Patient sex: M
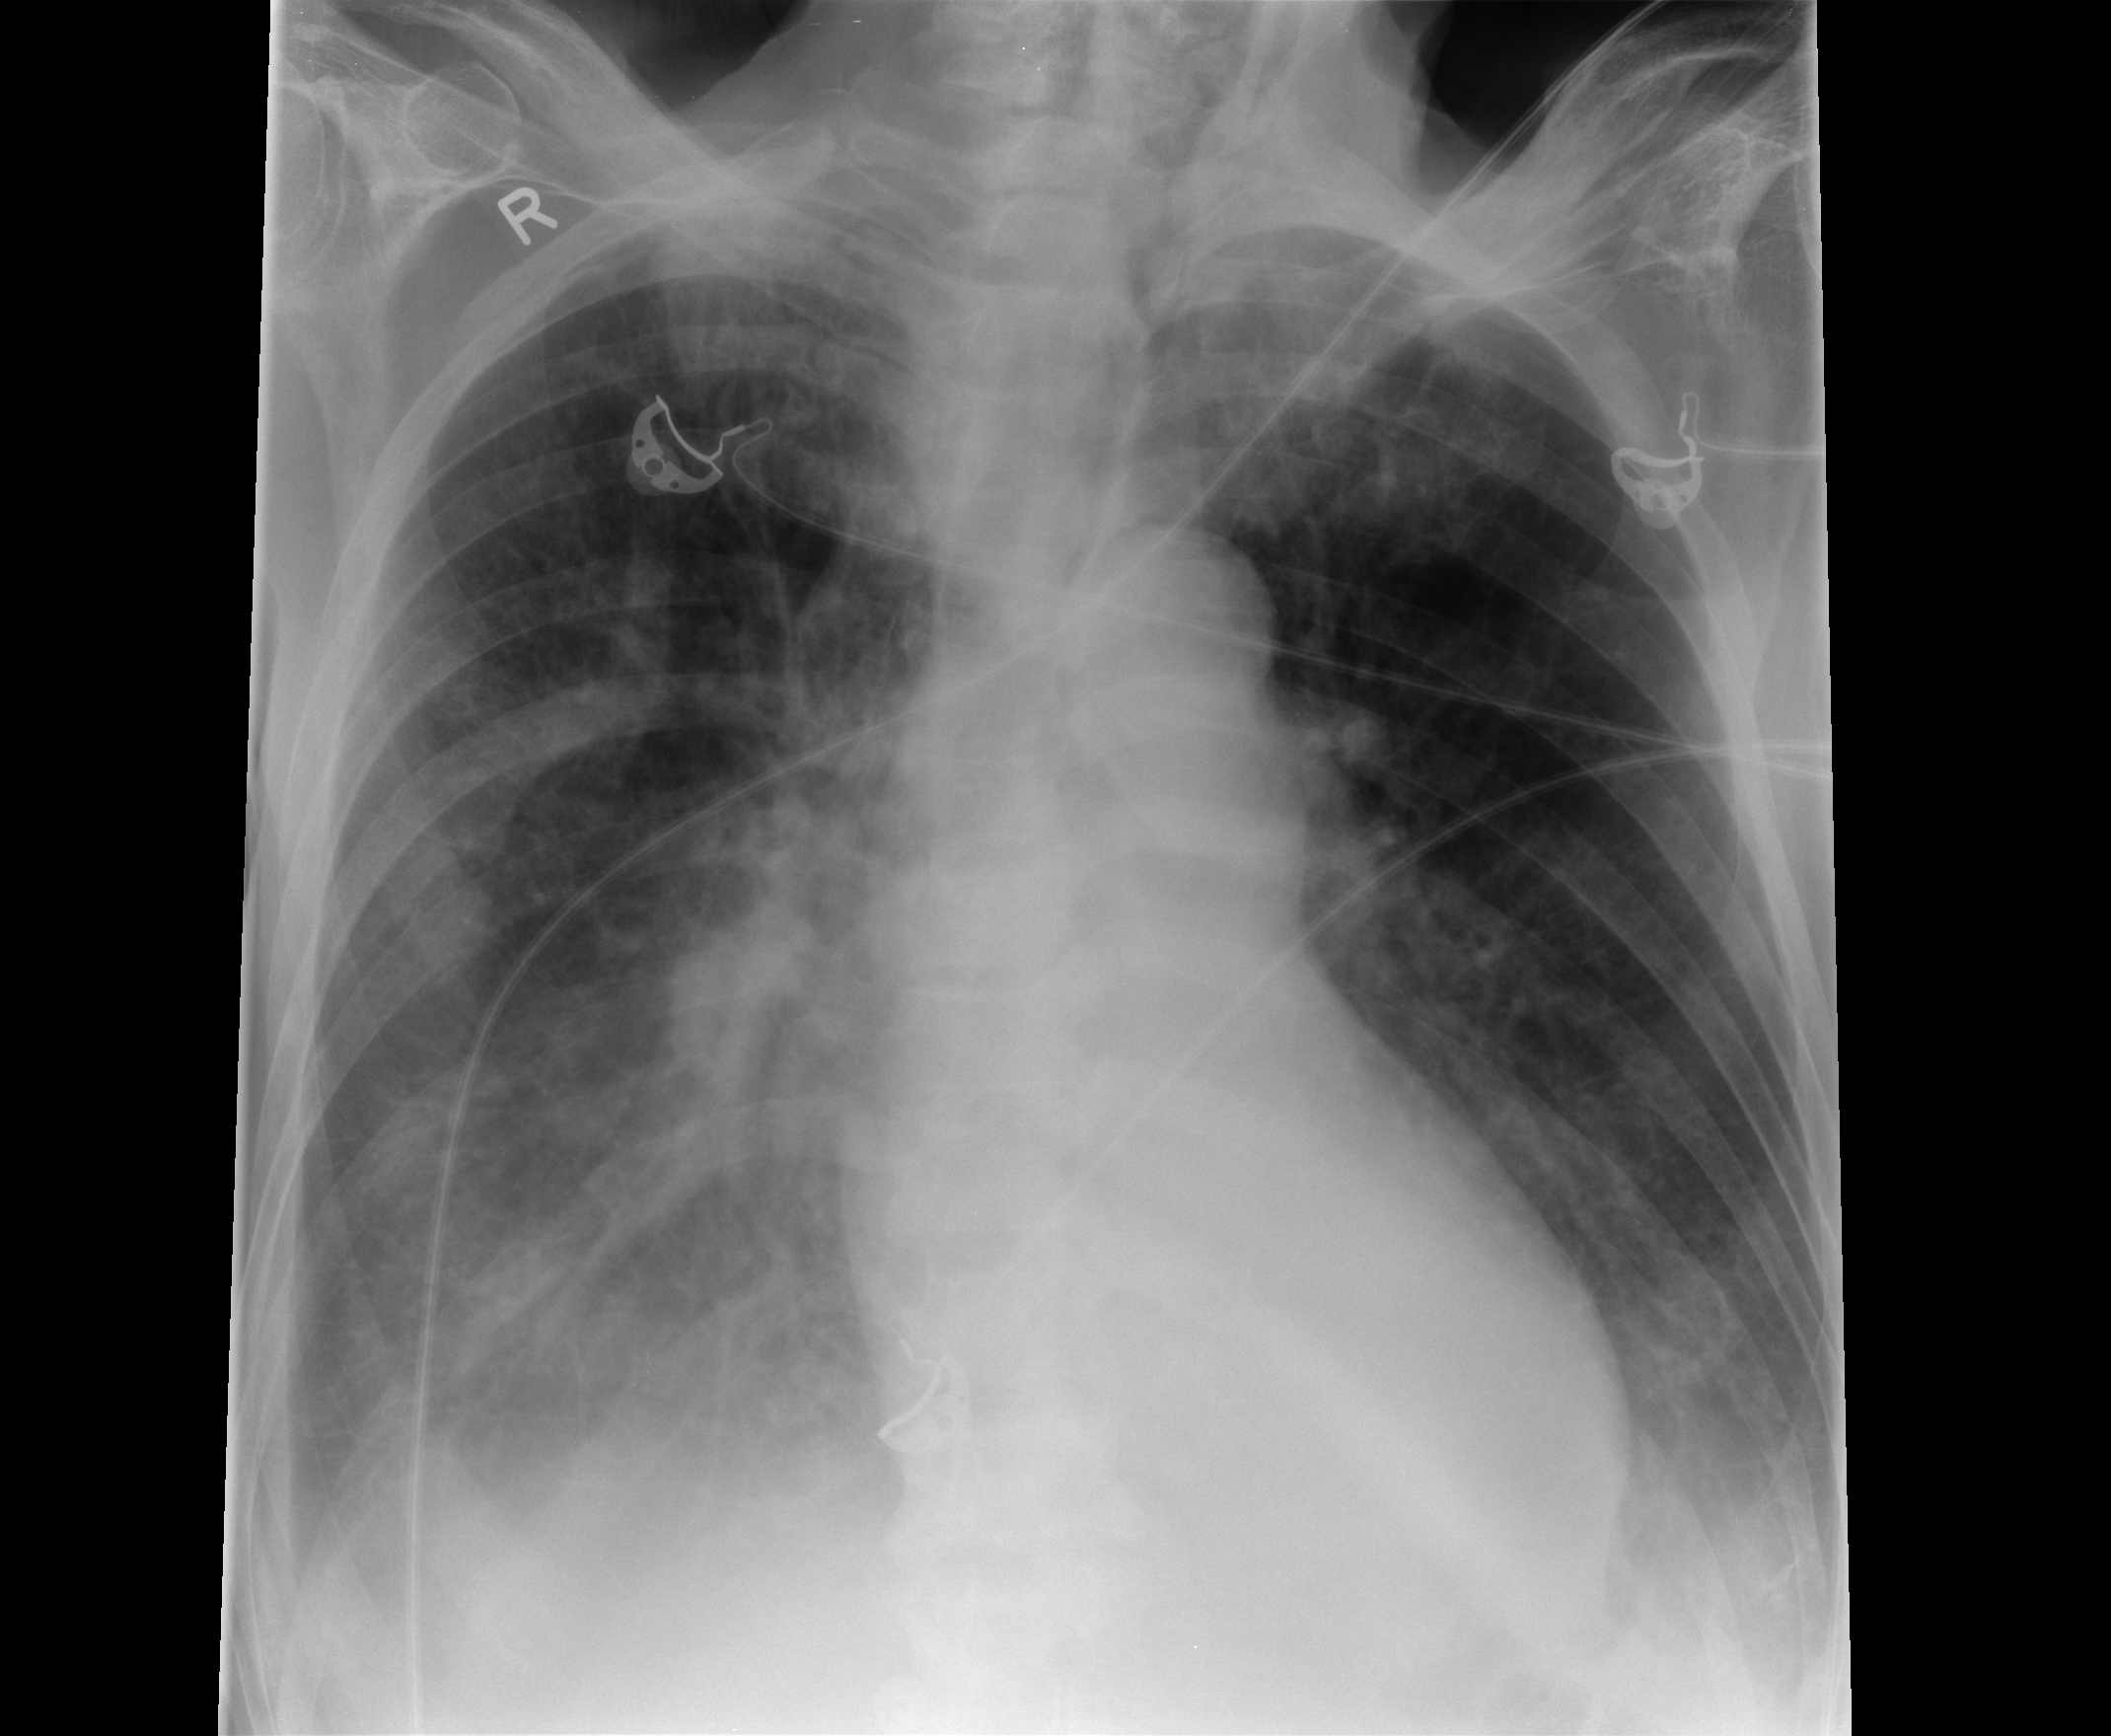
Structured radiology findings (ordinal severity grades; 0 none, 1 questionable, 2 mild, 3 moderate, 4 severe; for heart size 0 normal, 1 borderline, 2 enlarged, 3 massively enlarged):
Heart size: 0
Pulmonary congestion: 2
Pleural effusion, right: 2
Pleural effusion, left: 2
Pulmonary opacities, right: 3
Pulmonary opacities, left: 2
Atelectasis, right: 3
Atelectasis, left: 3